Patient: sex M, age 73
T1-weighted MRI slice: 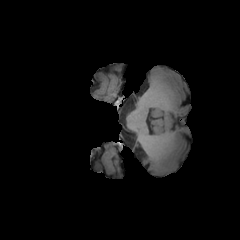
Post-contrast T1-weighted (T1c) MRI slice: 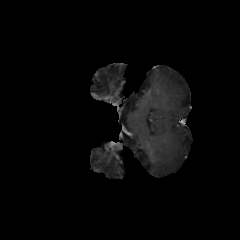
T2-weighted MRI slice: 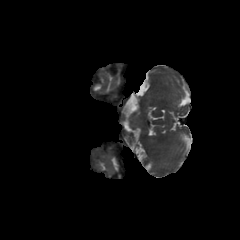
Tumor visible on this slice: no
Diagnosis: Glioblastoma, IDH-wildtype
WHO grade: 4